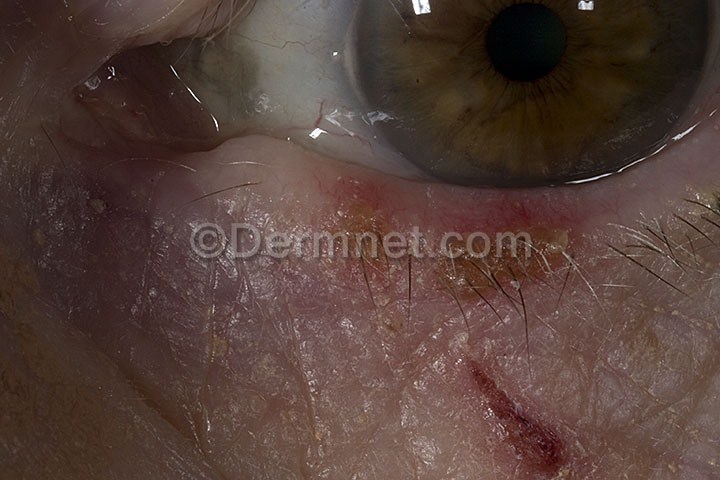
Disease: Actinic Keratosis Basal Cell Carcinoma and other Malignant Lesions